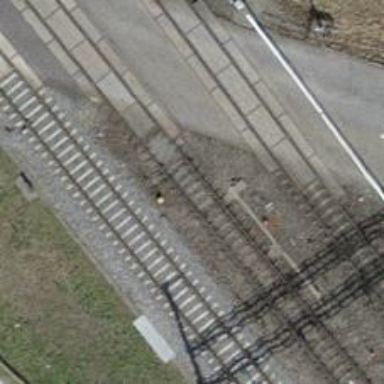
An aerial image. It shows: Railway switch.